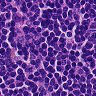
Metastatic tissue present: no